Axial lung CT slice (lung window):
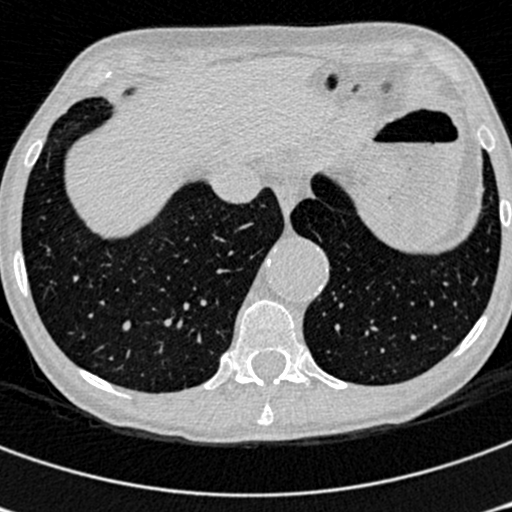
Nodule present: no